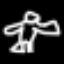
Label: angel